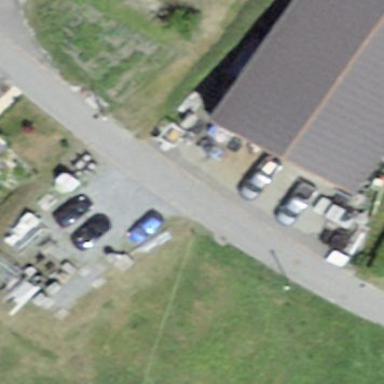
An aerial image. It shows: Parking area.